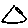
Label: triangle